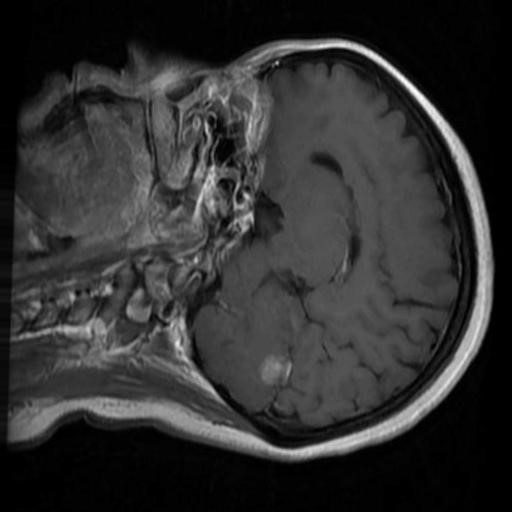
Label: brain_menin